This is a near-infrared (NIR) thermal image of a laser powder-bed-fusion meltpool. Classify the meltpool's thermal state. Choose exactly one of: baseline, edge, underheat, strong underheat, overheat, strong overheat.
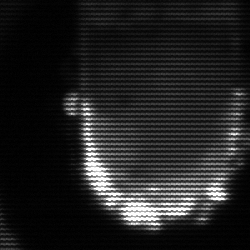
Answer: baseline